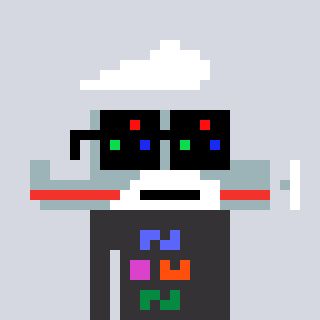
a pixel art character with square black sunglasses, a plane-shaped head and a grayscale-colored body on a cool background